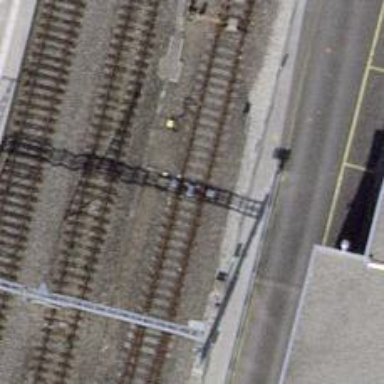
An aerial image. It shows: Railway yard with one track in service.